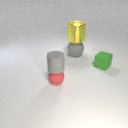
small gray rubber cylinder above small red rubber sphere